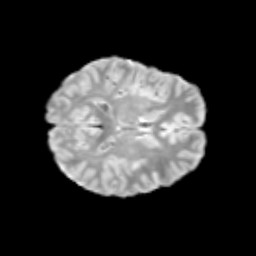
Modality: T2w
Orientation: axial
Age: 12
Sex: female
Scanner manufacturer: siemens
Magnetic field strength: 3 T
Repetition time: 3.8 s
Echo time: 0.07 s